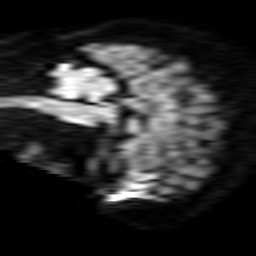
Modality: TRACE
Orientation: sagittal
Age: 37
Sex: male
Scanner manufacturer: philips
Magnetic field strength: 1.5 T
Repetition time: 4.717 s
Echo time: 0.07714 s